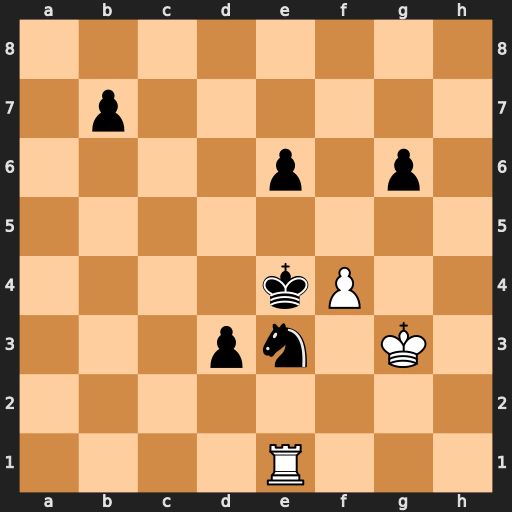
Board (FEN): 8/1p6/4p1p1/8/4kP2/3pn1K1/8/4R3
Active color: w
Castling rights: -
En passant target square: -
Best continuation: Kf2 d2 Rxe3+ Kd4 Rxe6